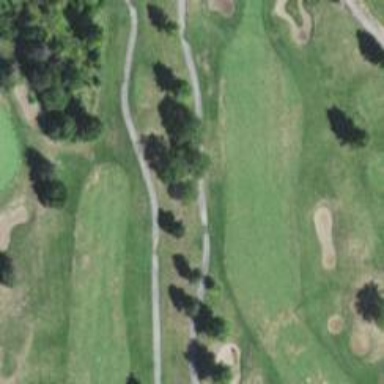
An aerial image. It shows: Service road with grade1 track surface. It resembles golf cart path.